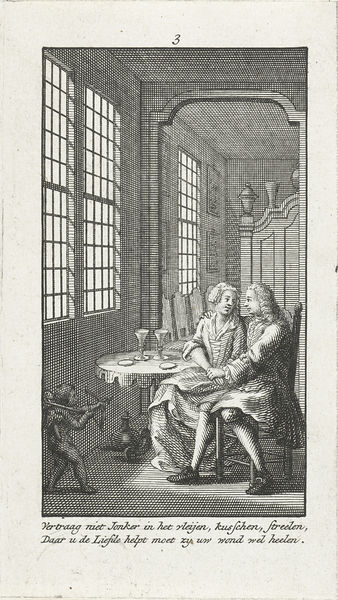
Titel: Vrijage
Künstler: Jan Caspar Philips
Standort: Amsterdam
Institution: Rijksmuseum
Schlagwörter: mann, schatten, fenster, frau, licht, stuhl, tisch, tür, zimmer, gläser, wand, interieur, kelch, paar, kanne, krug, schrift, liebe, schrank, bogen, perspektive, grafik, graphik, becher, gang, druck, stich, text, niederländisch, zuneigung, liebespaar, ehepaar, höfisch, perücken, amor, köcher, kelche, pfeil, cupido, sympathie, 3